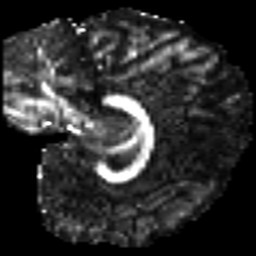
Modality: FA
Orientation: sagittal
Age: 22
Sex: female
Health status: healthy
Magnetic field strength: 3 T
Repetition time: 8.4 s
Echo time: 0.0926 s